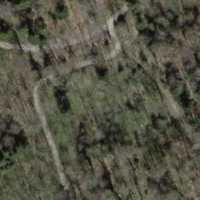
EUNIS habitat code: 41
Species observed at this site:
Campanula trachelium
Tussilago farfara